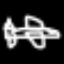
Label: airplane